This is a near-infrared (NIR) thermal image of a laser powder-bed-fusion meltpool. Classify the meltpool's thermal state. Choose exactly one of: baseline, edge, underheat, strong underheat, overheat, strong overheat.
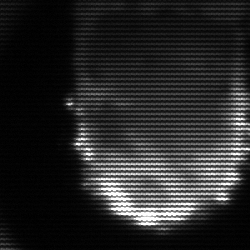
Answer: baseline